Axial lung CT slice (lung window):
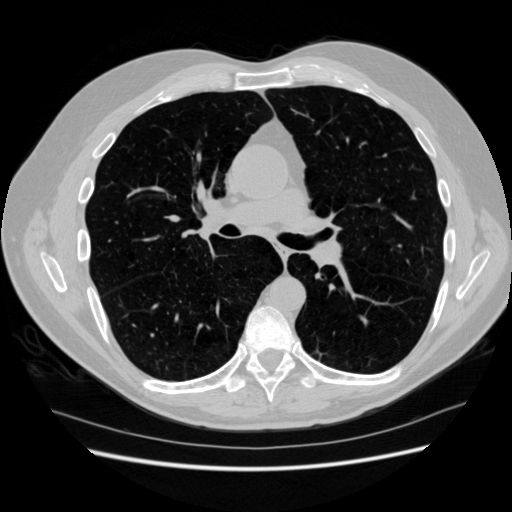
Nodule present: no